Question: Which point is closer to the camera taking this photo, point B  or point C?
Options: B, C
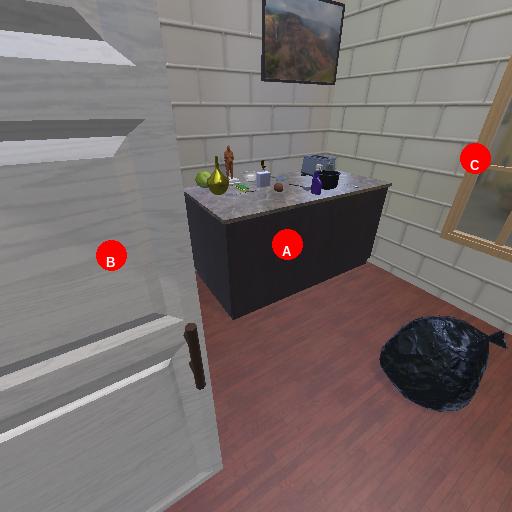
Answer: B